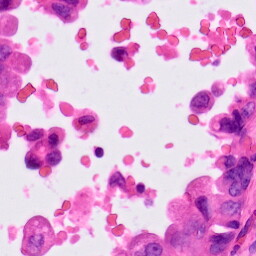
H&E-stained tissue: Lung